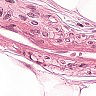
Metastatic tissue present: no